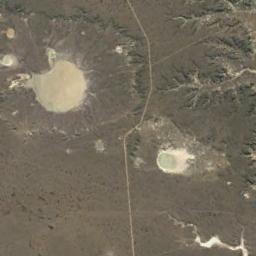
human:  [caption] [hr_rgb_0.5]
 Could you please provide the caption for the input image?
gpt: The desert has dark gray soil and yellow sand and the desert terrain is rugged .

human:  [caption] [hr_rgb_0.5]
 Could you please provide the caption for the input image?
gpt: Two circular deserts are beside a mountain range, And there is a narrow winding path between the two deserts .

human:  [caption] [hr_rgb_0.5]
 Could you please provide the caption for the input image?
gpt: The desert is full of black sand .

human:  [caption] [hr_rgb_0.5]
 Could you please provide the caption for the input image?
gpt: There are some bare rocks in this desert .

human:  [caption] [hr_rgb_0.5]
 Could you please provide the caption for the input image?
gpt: A desert covered with brown bare land and some fissures .